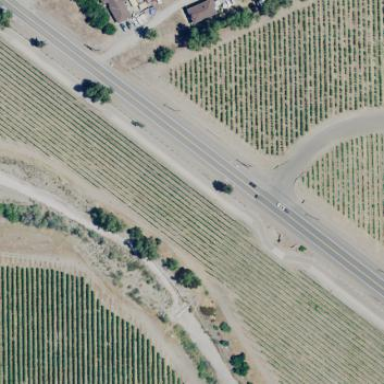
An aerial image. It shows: Vineyard where grapes are grown.